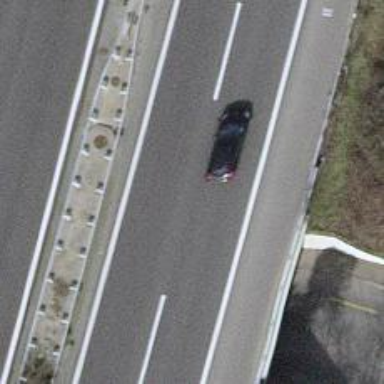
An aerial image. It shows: Motorway bridge.